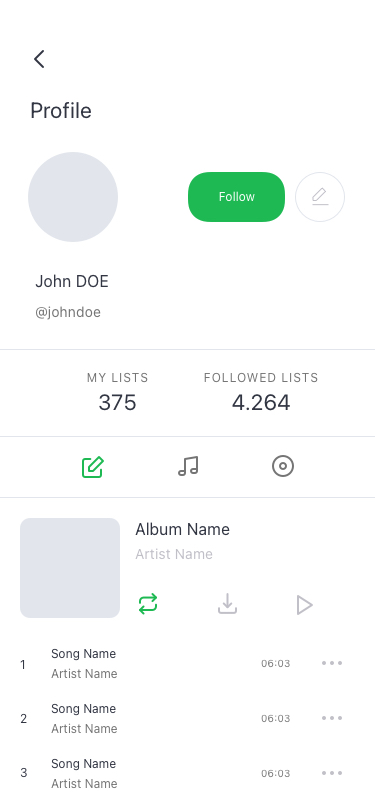
Text in this UI design:
3
Song Name
Artist Name
06:03
2
Song Name
Artist Name
06:03
1
Song Name
Artist Name
06:03
Artist Name
Album Name
4.264
FOLLOWED LISTS
375
MY LISTS
@johndoe
John DOE
Profile